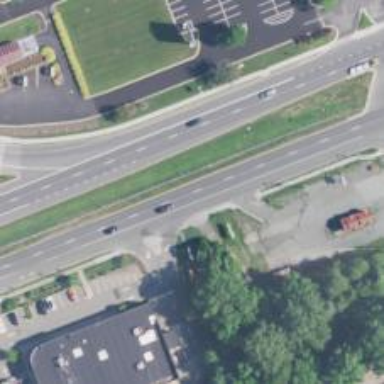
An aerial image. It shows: Trunk highway.